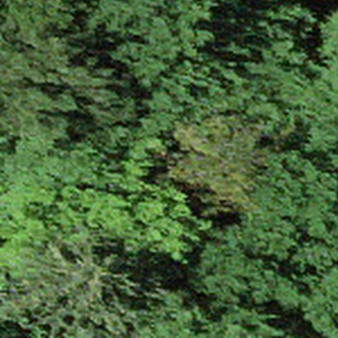
Label: other